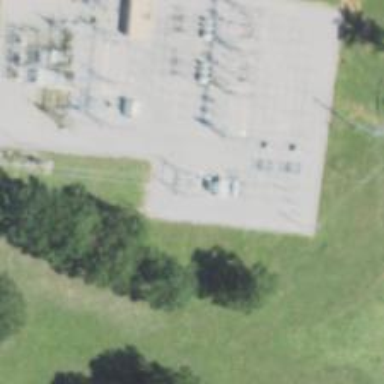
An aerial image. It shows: Switch used for power control.